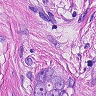
Metastatic tissue present: yes